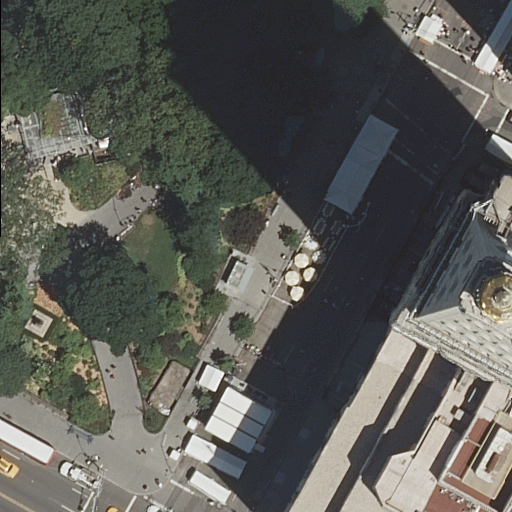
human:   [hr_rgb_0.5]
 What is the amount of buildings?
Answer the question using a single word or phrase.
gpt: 3

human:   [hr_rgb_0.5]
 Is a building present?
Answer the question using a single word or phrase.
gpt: yes

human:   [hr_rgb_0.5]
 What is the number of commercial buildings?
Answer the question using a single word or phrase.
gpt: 0

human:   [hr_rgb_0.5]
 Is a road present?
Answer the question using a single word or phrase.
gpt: yes

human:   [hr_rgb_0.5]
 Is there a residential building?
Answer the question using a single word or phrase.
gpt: yes

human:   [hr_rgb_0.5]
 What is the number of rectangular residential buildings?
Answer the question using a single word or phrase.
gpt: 1

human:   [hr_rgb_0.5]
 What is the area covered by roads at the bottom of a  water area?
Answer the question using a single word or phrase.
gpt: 0m2

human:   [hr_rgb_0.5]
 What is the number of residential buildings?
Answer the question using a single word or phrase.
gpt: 3

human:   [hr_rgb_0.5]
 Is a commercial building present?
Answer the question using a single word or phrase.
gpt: no

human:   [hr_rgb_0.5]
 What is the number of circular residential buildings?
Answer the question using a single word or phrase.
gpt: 0

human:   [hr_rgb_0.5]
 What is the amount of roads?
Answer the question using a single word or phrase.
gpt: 13

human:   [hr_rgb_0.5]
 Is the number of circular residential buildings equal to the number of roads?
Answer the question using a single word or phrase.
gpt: no

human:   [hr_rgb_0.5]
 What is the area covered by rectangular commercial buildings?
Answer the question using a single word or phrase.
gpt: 0m2

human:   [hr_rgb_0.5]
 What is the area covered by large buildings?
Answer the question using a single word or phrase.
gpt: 1691m2

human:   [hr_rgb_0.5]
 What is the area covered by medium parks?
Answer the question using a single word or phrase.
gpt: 0m2

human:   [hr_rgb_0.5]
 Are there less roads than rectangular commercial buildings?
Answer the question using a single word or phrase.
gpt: no

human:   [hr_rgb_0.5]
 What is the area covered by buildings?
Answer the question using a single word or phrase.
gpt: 1865m2

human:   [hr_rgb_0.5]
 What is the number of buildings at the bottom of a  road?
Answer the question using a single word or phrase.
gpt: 3

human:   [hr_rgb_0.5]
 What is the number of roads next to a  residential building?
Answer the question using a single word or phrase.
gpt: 13

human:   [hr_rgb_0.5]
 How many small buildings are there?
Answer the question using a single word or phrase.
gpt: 0

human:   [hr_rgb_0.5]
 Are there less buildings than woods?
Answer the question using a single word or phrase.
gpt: no

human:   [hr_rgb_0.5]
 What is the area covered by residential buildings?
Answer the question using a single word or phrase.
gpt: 1865m2

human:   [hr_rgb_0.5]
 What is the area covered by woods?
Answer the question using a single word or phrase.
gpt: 1786m2

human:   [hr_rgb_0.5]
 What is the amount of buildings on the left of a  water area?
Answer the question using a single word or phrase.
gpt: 0

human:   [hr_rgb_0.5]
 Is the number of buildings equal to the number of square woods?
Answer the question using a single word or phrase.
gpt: no

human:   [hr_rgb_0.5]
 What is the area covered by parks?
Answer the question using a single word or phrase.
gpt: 5383m2

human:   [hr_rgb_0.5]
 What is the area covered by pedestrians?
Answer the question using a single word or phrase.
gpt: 581m2

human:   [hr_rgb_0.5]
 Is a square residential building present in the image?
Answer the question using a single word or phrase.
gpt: no

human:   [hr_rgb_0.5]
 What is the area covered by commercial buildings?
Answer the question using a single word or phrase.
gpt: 0m2

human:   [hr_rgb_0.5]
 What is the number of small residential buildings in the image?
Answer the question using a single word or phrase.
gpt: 0

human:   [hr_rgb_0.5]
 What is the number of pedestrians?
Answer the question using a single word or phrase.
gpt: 2

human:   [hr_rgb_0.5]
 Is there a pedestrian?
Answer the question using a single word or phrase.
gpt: yes

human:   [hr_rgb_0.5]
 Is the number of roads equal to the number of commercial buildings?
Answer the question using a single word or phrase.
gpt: no

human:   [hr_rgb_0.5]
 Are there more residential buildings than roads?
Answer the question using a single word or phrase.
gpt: no

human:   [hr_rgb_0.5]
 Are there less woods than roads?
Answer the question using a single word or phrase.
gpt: yes

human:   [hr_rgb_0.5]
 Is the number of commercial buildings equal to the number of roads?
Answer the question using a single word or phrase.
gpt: no

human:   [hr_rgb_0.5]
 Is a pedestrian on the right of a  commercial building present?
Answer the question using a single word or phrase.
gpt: no

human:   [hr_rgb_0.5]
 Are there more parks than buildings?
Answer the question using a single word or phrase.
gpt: no

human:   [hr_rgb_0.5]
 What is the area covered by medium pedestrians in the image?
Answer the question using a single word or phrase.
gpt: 581m2

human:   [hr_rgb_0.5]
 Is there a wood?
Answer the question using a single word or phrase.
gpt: yes

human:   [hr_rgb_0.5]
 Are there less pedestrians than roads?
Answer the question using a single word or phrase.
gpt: yes

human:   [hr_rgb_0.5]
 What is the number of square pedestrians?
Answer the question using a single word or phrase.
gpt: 0

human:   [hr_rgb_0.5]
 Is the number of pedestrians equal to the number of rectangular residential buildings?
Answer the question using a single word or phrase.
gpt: no

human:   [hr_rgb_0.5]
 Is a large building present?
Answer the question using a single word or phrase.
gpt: yes

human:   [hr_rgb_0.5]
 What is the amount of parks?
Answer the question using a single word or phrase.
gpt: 1

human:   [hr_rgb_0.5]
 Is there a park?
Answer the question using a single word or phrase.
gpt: yes

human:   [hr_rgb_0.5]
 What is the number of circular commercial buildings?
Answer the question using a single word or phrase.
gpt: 0

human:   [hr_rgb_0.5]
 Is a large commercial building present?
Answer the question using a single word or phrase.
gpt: no

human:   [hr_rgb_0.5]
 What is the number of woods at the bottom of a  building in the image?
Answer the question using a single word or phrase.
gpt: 0

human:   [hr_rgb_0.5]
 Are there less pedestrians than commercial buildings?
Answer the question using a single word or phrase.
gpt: no

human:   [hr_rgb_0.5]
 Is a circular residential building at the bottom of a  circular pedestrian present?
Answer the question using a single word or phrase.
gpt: no

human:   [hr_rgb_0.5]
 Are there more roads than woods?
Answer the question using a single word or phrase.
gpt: yes

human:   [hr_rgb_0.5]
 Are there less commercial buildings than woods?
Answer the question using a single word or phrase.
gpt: yes

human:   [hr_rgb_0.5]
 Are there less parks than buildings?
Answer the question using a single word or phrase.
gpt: yes

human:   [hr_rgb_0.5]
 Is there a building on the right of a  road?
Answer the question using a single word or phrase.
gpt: yes

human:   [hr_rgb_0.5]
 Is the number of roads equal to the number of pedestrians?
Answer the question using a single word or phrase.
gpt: no

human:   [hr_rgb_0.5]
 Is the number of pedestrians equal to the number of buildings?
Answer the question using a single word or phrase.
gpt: no

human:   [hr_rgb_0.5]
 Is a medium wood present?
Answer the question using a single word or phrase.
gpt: no

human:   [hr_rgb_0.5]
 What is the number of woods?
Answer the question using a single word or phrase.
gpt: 1

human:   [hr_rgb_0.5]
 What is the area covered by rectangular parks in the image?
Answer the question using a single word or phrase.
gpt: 5383m2

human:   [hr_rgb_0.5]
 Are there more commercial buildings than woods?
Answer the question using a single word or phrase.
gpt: no

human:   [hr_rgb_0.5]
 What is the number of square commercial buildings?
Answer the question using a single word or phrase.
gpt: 0

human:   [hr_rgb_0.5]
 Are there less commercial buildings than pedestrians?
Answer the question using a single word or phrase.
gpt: yes

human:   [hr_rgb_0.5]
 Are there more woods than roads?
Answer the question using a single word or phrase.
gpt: no